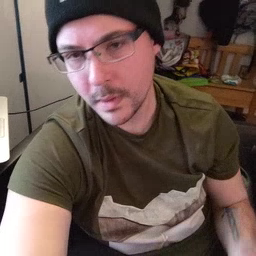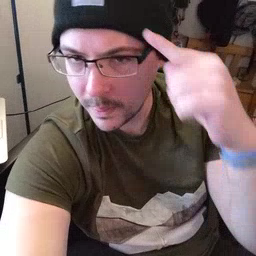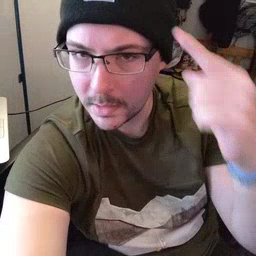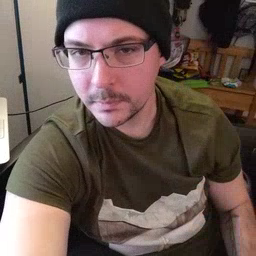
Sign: think